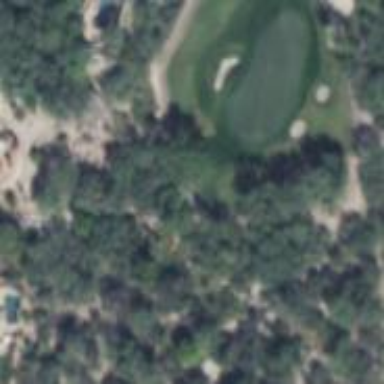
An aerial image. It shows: Area of rough grass used for golf.